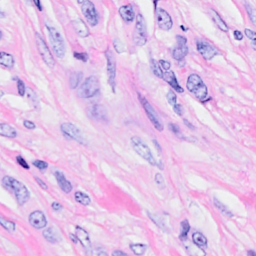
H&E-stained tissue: Breast